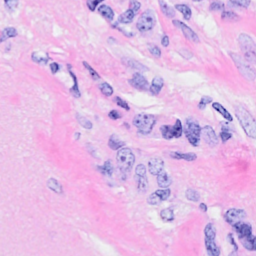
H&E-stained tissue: Breast